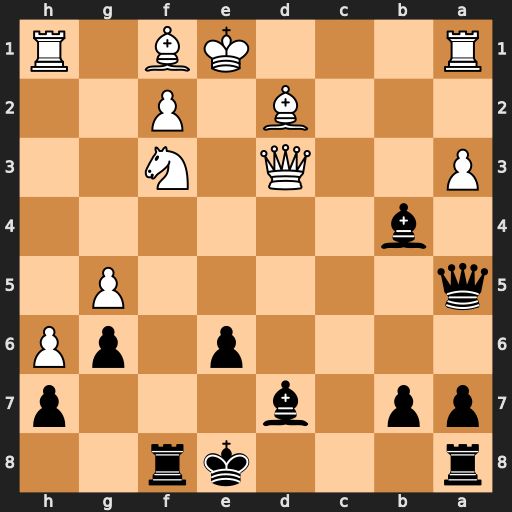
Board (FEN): r3kr2/pp1b3p/4p1pP/q5P1/1b6/P2Q1N2/3B1P2/R3KB1R
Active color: b
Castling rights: KQq
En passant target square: -
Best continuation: Rxf3 Bxb4 Qe5+ Qe2 Qxa1+